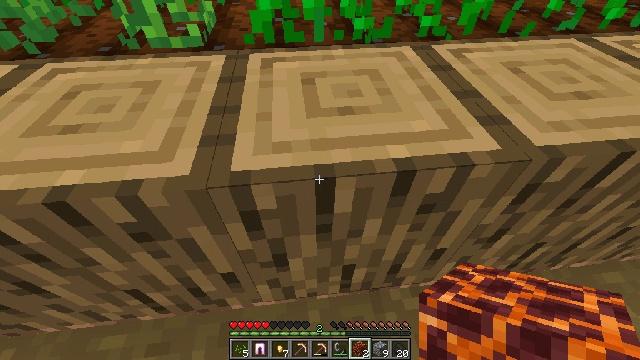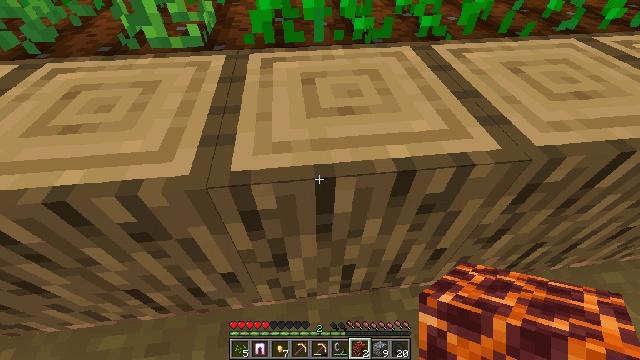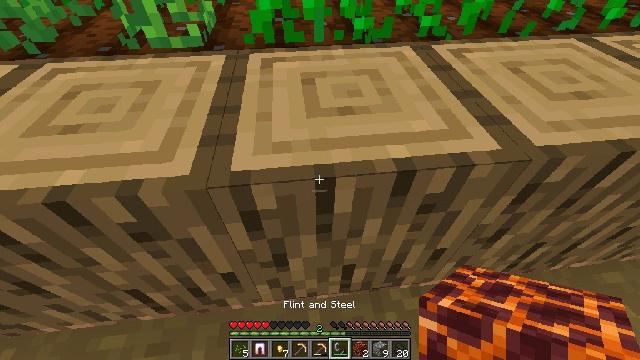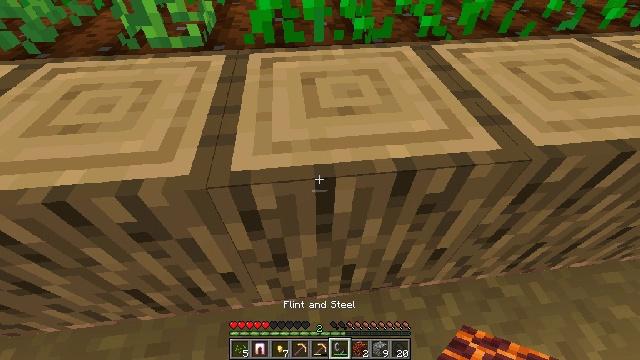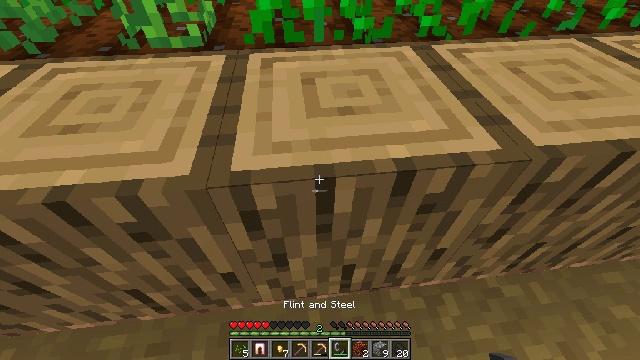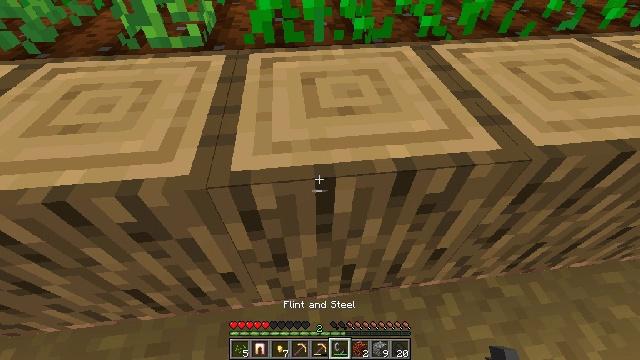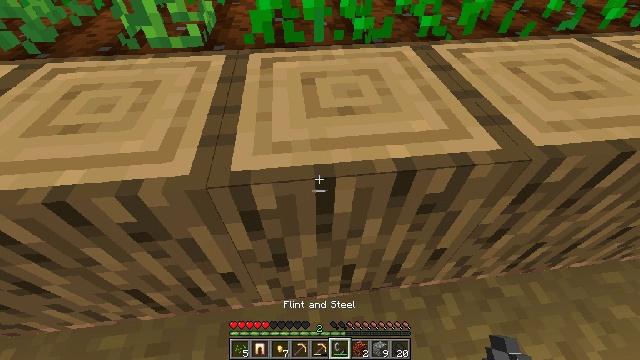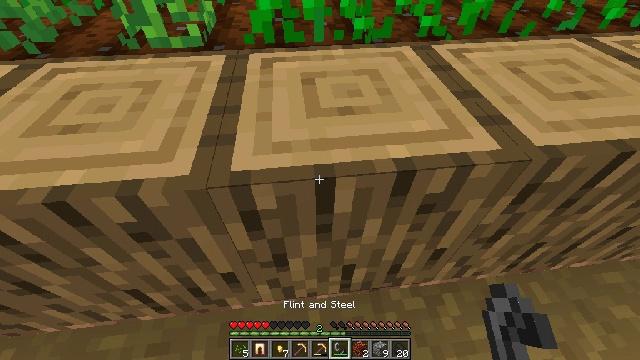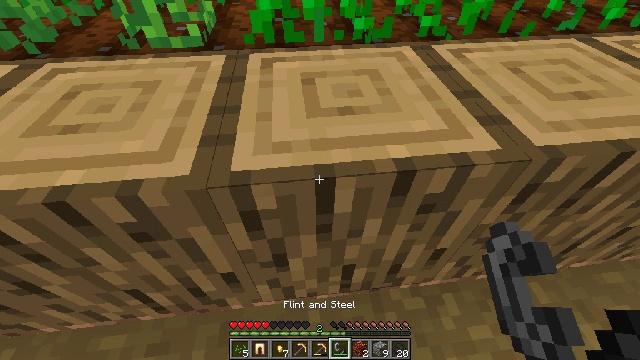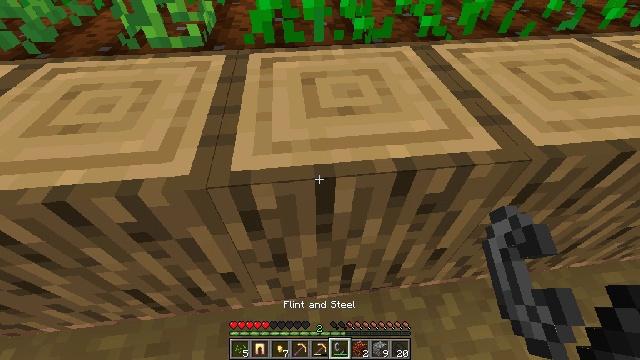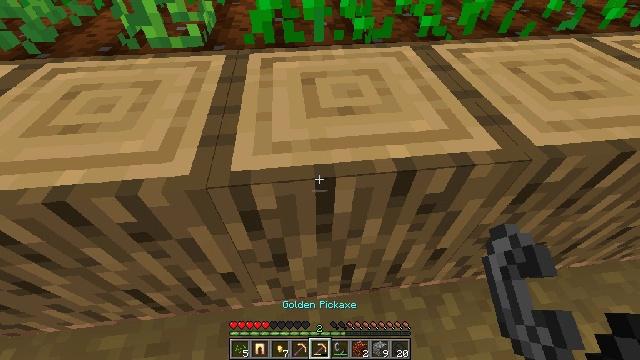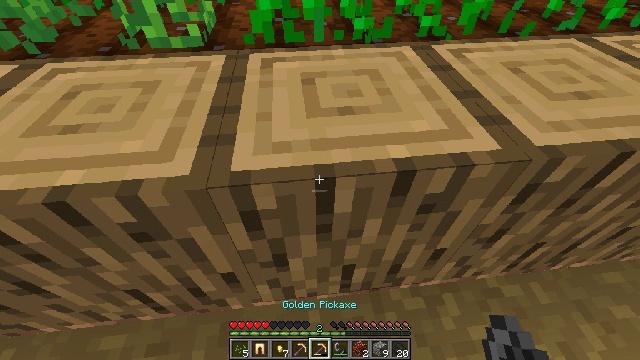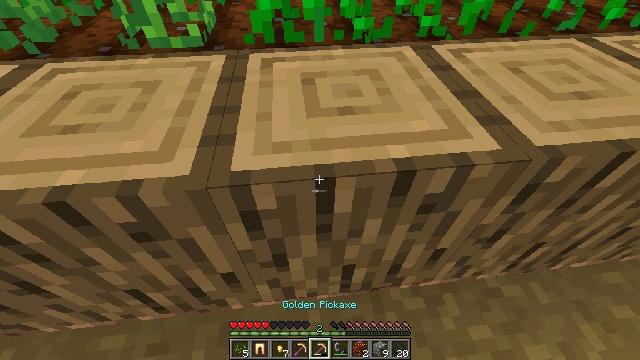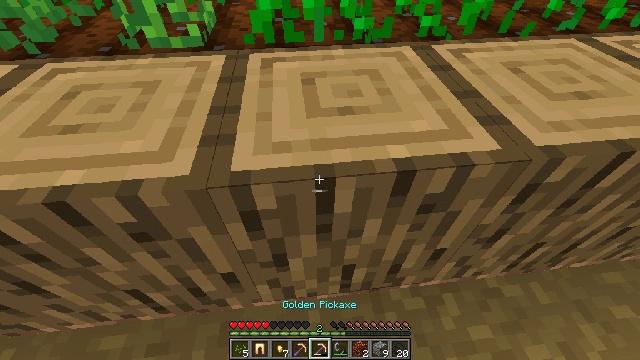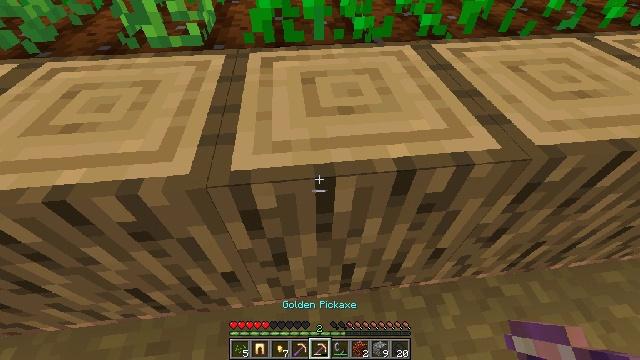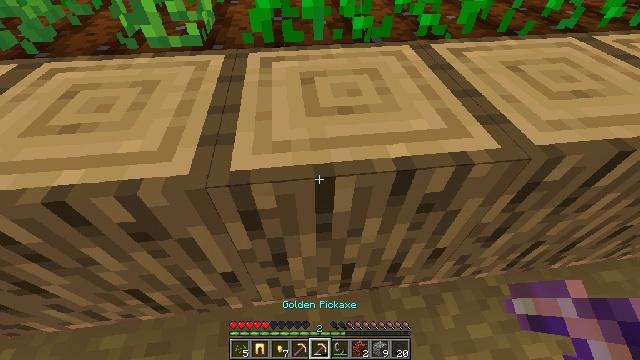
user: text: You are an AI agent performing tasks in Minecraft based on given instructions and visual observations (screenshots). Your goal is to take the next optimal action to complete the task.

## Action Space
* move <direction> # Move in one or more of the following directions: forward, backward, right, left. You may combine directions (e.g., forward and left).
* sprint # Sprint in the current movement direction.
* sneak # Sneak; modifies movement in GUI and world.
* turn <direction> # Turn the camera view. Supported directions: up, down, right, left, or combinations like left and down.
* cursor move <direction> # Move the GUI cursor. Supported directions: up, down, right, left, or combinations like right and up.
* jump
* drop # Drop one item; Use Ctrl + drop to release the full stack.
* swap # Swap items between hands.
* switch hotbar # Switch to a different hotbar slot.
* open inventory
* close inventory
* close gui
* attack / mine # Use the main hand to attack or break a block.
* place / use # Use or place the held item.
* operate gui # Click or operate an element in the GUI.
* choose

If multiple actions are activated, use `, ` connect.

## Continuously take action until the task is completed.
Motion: motion action
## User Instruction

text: Cut down the tree and harvest oak logs.
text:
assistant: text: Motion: no_op
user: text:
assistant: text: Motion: no_op
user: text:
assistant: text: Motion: no_op
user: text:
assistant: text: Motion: no_op
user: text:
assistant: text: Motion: no_op
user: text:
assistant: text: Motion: no_op
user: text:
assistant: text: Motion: no_op
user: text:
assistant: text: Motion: no_op
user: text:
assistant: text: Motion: no_op
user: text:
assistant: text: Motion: no_op
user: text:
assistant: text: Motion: no_op
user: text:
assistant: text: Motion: no_op
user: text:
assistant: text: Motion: no_op
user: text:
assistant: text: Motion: no_op
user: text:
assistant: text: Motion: no_op
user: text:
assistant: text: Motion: no_op
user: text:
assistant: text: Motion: no_op
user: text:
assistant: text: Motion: no_op
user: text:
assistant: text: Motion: no_op
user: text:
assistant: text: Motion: no_op
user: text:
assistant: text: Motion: no_op
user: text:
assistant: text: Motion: no_op
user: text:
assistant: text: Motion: attack / mine
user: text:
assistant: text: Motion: attack / mine
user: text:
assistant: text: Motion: attack / mine
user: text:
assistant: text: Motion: attack / mine
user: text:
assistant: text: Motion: attack / mine
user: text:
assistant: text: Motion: attack / mine
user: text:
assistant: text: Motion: attack / mine
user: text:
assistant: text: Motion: attack / mine